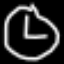
Label: clock